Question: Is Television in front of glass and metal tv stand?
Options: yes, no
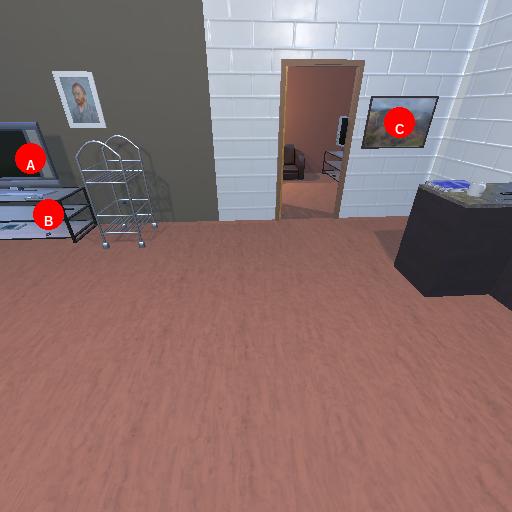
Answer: yes